Interaction volume radius: 5 \u00c5
Interaction volume height: 10 \u00c5
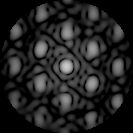
Disorder parameter: 0.2718